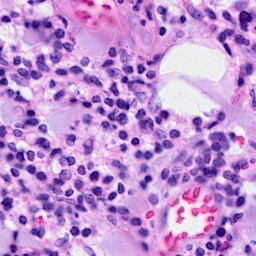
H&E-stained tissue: Breast